Milling tool wear sample.
Tool blade image: 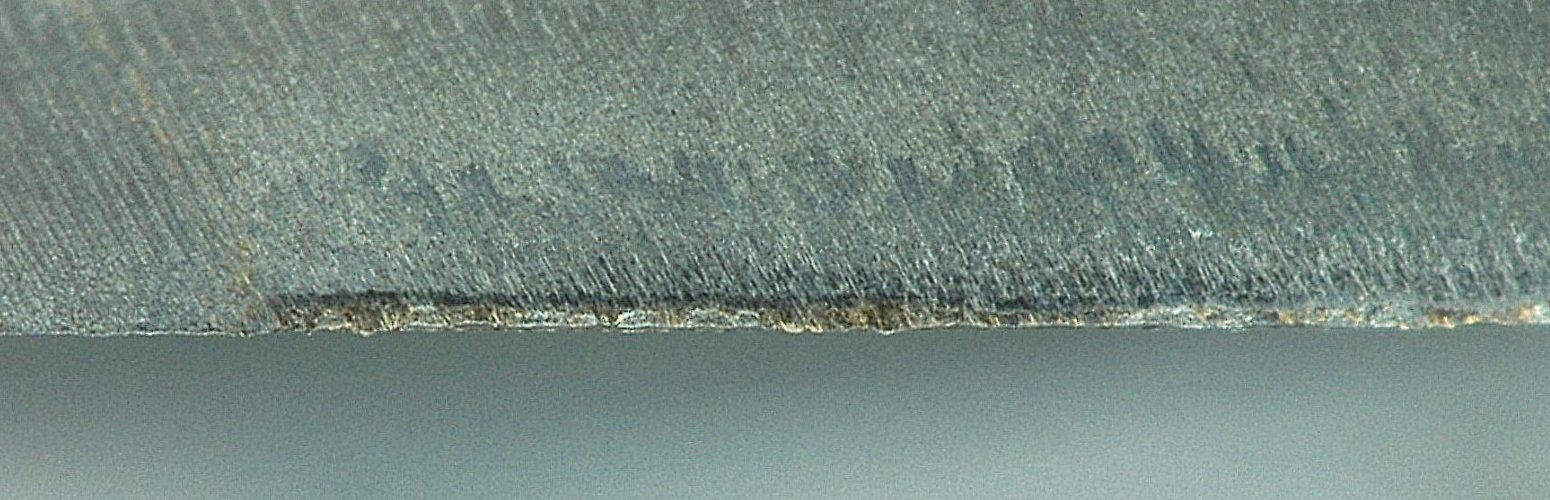
Chip image: 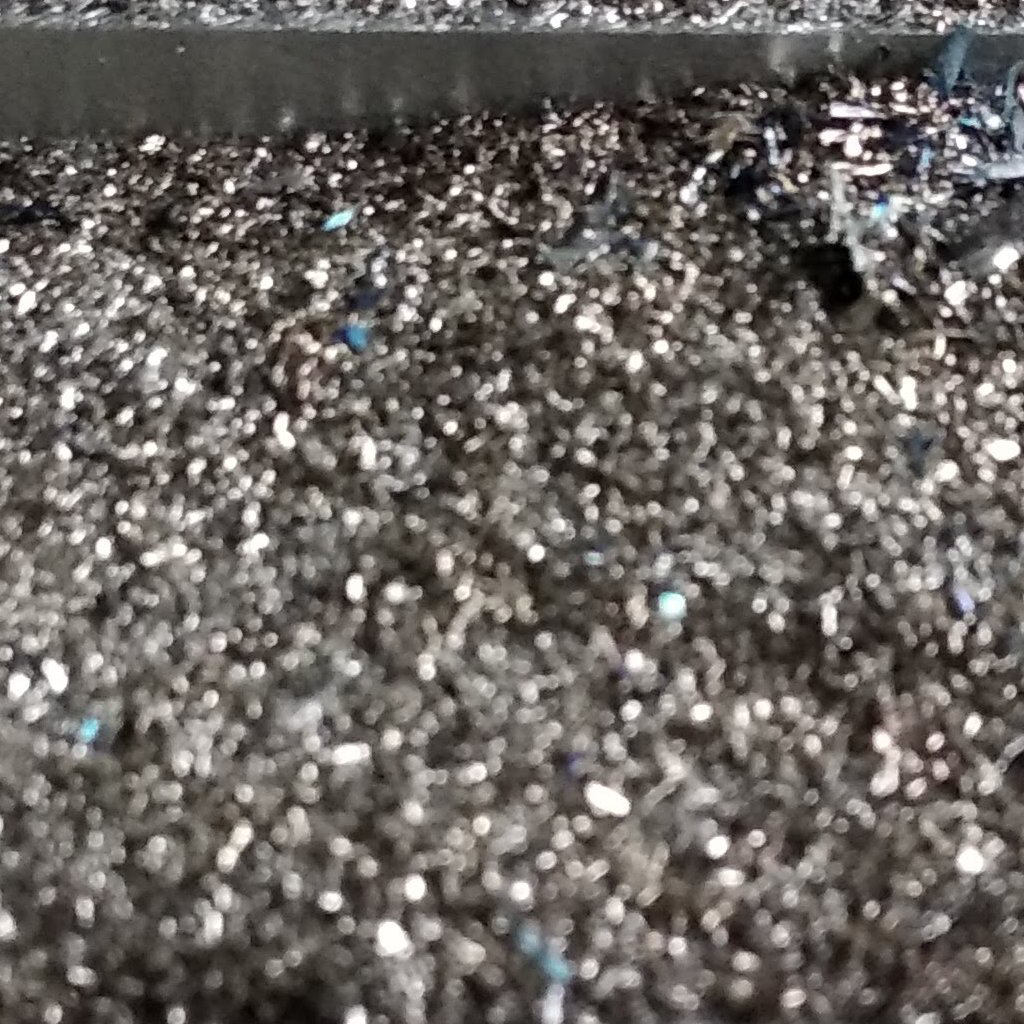
Workpiece image: 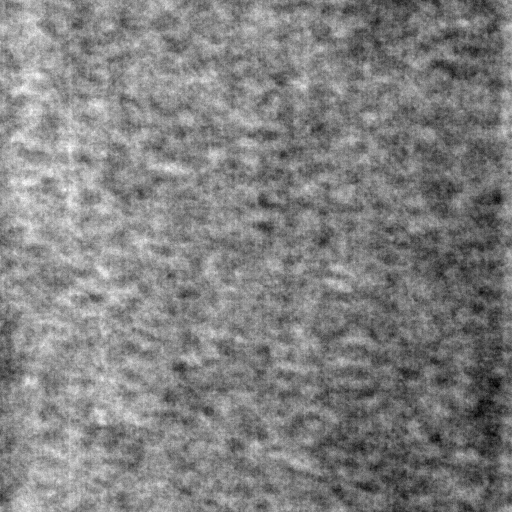
Tool wear state: used
Gaps: 9.83
Flank wear: 75.53
Overhang: 6.35
Force-signal Mel-spectrograms (X, Y, Z axes): 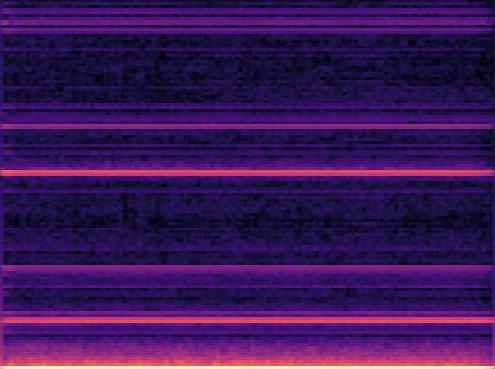 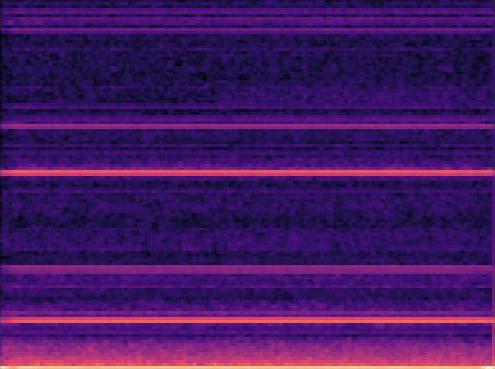 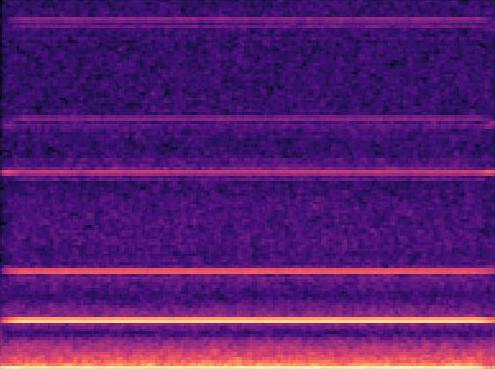
Force-signal scalograms (X, Y, Z axes): 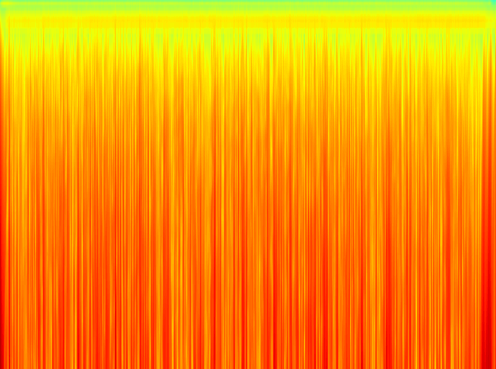 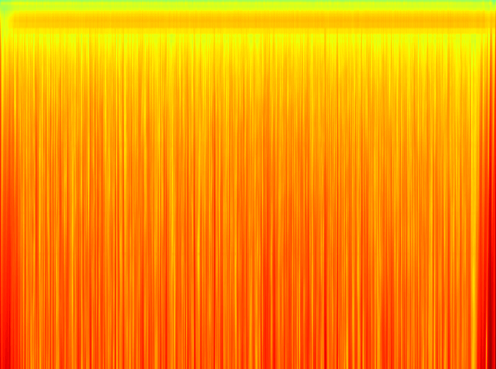 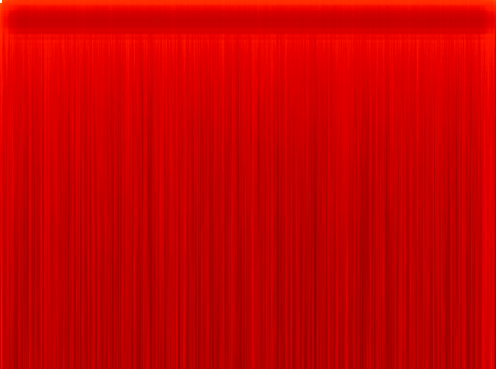
Force phase: steady_state_stabilization_wear